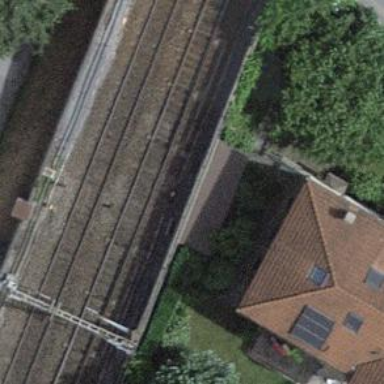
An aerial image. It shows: Single-track railway siding with electrified contact lines.